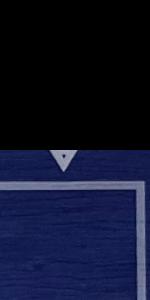
Label: Empty